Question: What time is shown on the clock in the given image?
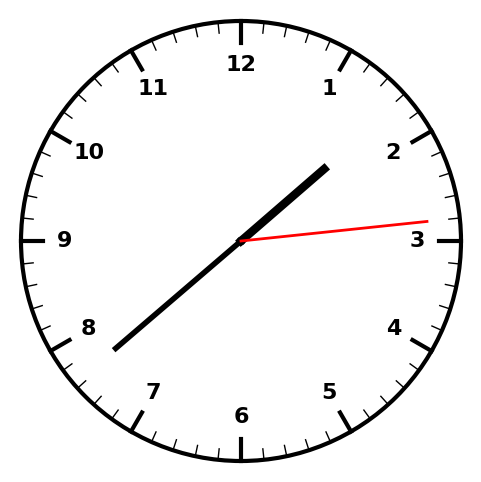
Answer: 01:38:14